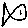
Label: fish